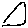
Label: triangle